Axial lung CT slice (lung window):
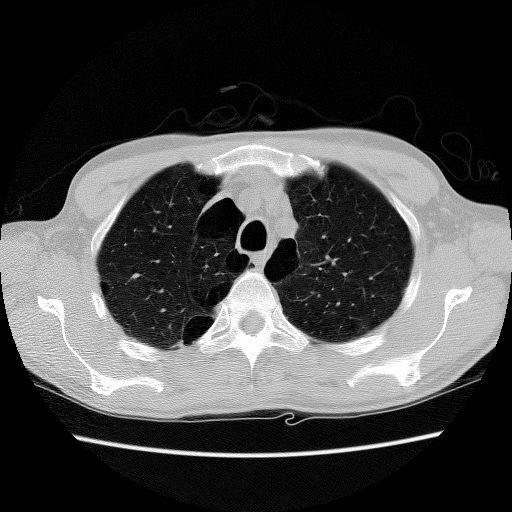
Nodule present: no